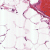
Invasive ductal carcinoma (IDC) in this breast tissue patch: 0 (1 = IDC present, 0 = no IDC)